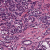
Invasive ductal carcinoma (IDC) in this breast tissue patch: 1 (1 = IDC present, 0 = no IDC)